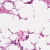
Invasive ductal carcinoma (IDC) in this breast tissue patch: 0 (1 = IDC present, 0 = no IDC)